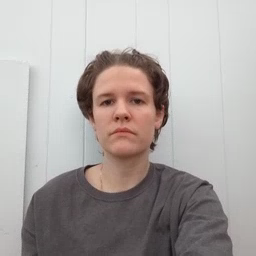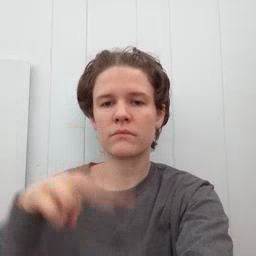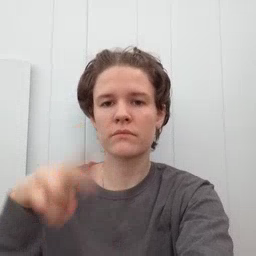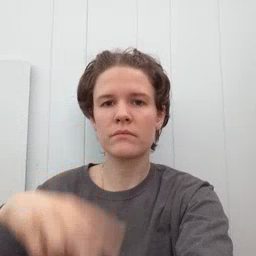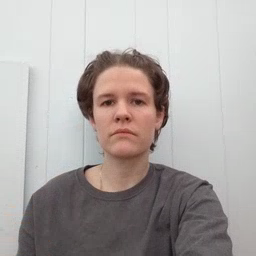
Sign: read